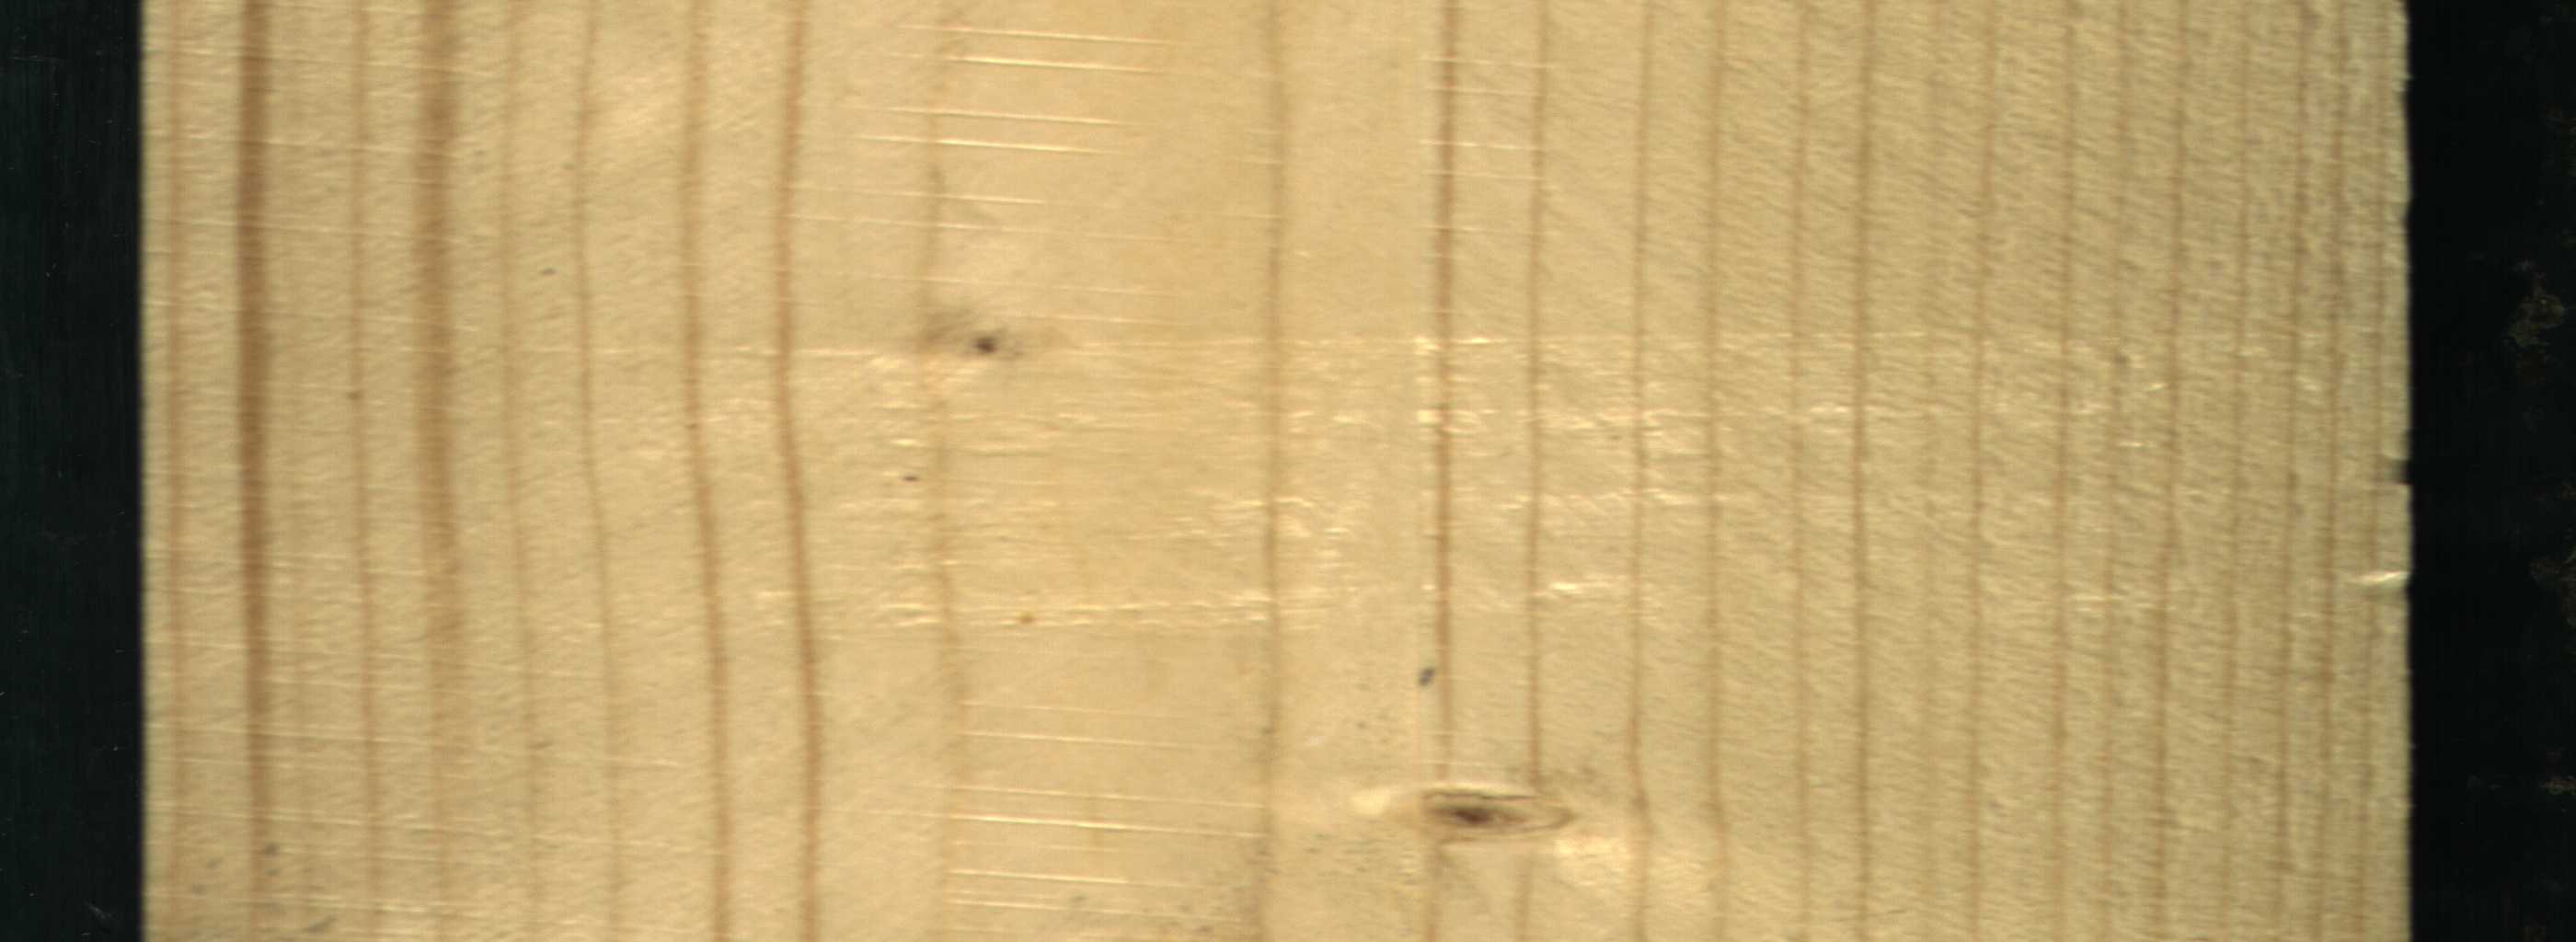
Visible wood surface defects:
Live_Knot